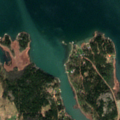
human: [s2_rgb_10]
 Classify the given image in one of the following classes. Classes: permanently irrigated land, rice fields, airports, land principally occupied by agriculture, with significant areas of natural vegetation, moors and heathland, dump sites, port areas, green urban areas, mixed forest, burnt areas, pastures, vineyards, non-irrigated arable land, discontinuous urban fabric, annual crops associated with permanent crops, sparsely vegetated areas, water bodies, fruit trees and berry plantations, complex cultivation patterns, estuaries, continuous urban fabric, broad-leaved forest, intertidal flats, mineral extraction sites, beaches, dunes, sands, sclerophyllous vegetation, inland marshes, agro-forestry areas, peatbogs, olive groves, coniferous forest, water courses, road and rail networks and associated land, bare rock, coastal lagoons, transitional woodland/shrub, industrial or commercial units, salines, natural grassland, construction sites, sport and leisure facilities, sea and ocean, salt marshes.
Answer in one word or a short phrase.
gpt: mixed forest, sea and ocean